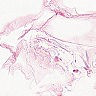
Metastatic tissue present: no